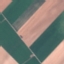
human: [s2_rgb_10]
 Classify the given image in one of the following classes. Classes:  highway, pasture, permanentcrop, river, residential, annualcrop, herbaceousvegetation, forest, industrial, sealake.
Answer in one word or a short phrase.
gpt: AnnualCrop